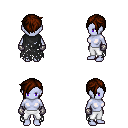
a pixel art fantasy rpg character, female body template, dark elf, purple skin, black tattered cape, white pants, brown pixie cut hairstyle, metal gloves, four views (front, back, left, right), 2x2 character sprite sheet, small pixel art, hard edges, no anti-aliasing